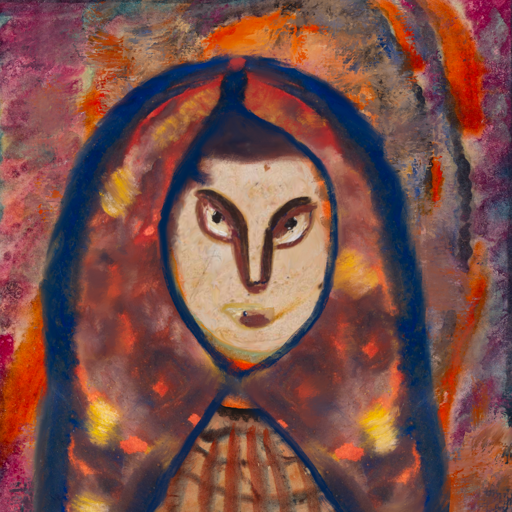
Background: Experience, Head And Neck Front: Rupkatha, Face Front: After_Raid, Bust: Orphan, Hair Front: Sisters, Head Accessory: Mother_And_Son_Mother_Scarf, Second Necklace: Blank, Necklace: Blank, Baby: Blank